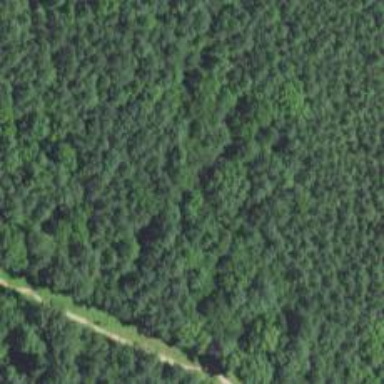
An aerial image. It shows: Path with excellent trail visibility.